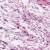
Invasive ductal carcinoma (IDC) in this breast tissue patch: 0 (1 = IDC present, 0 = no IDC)